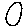
Label: circle